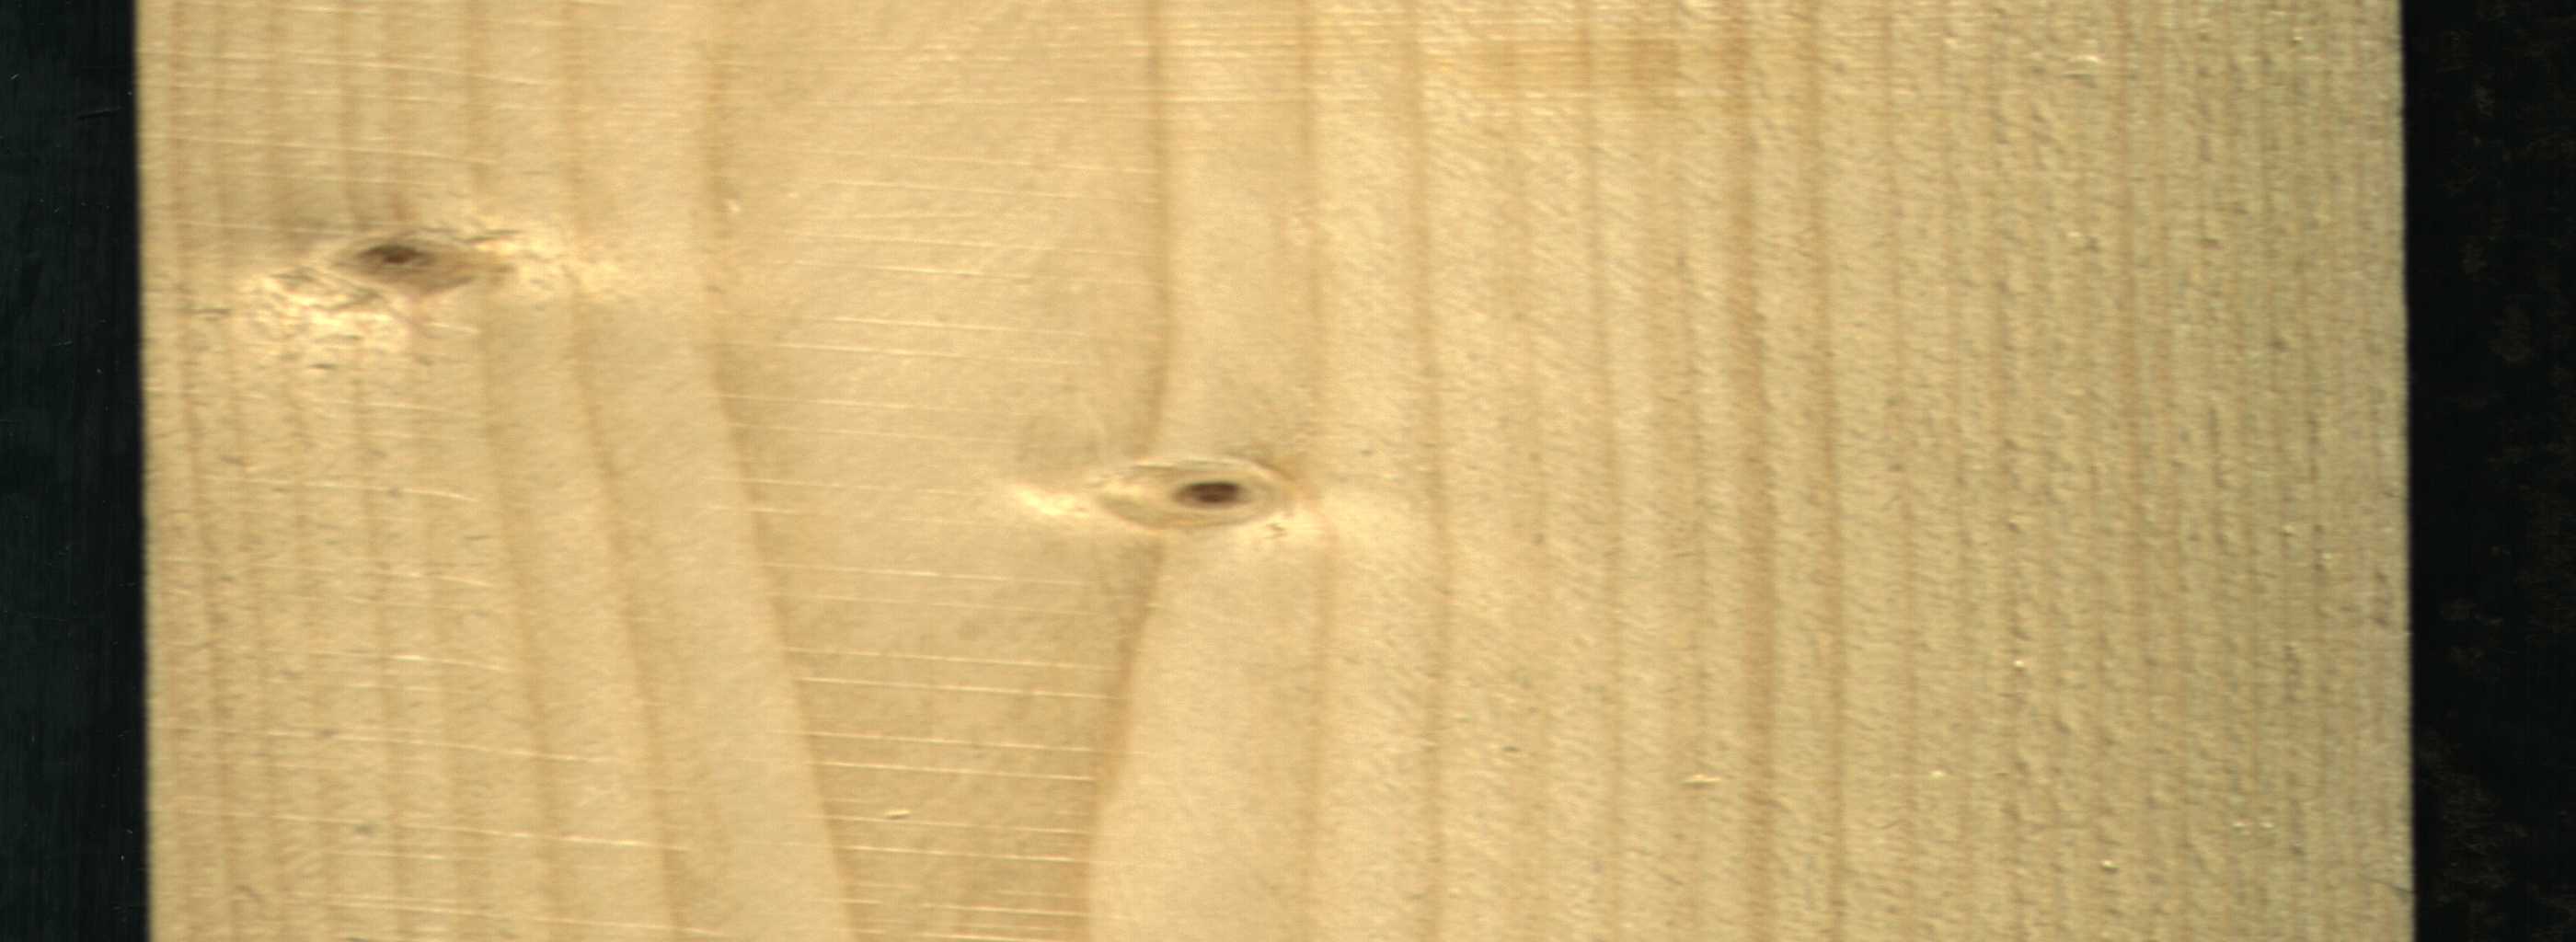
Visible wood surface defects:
Live_Knot
Live_Knot